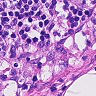
Metastatic tissue present: no